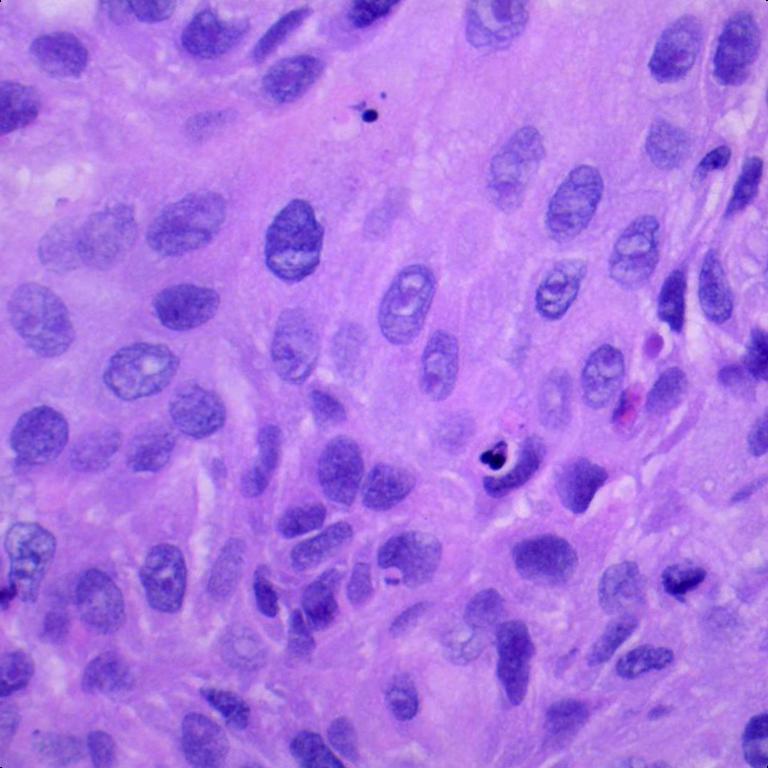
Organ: lung
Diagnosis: squamous carcinomas